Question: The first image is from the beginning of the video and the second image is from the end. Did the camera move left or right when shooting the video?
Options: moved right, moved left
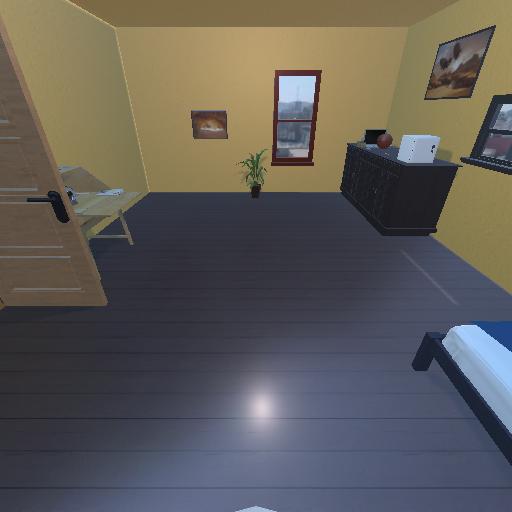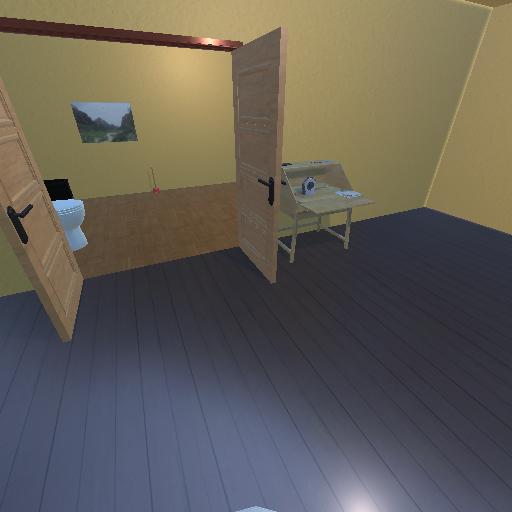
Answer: moved right